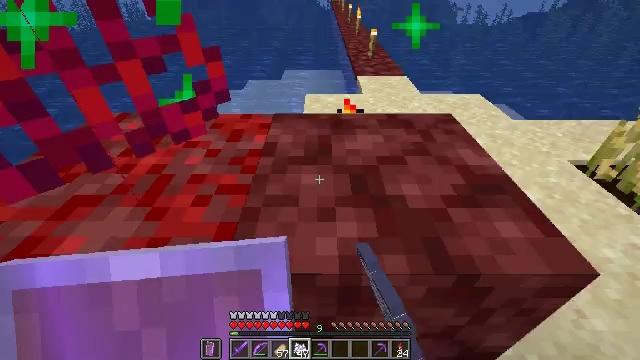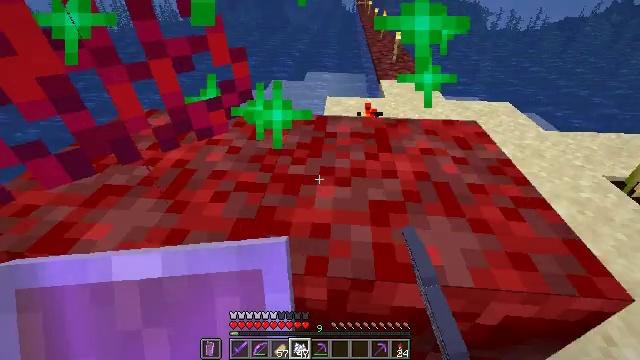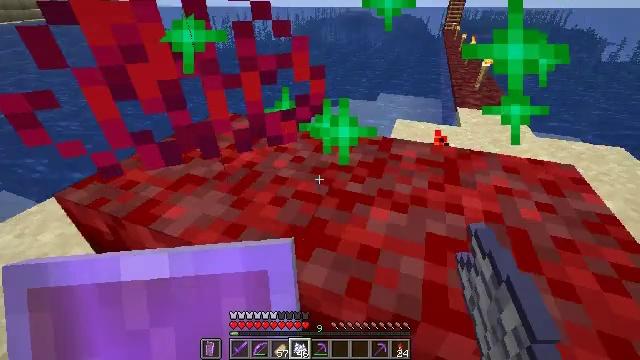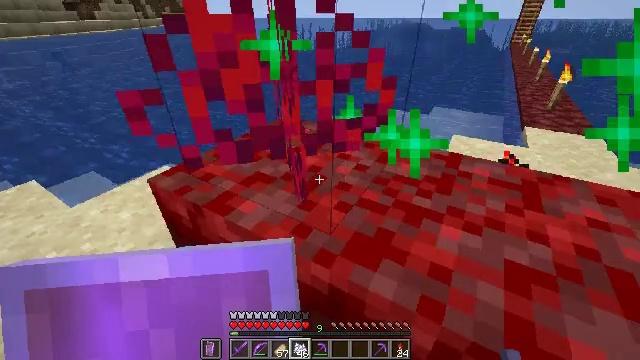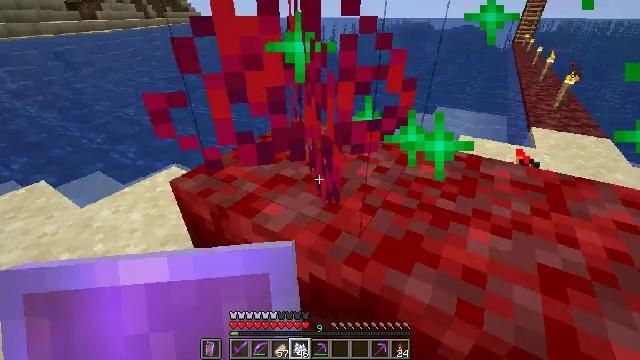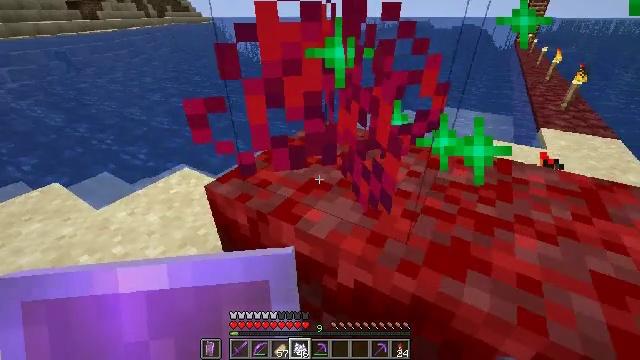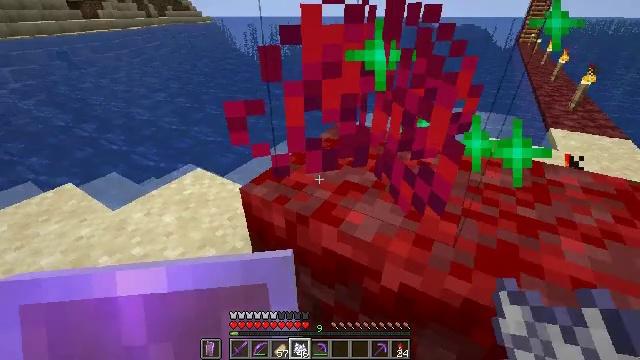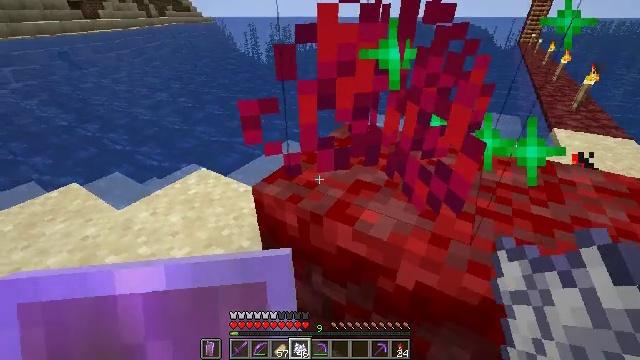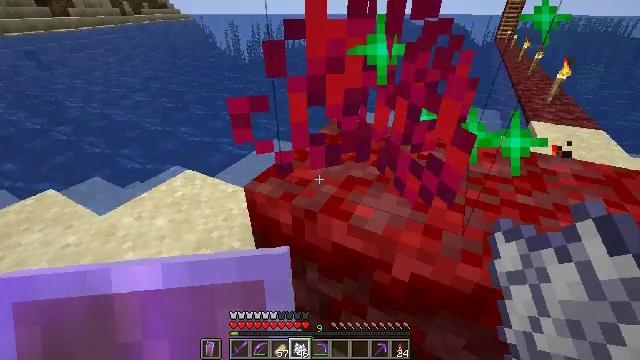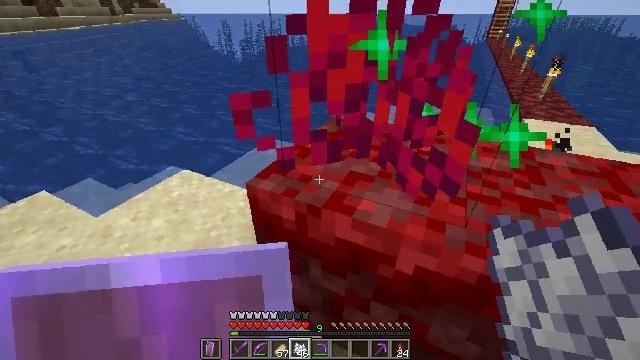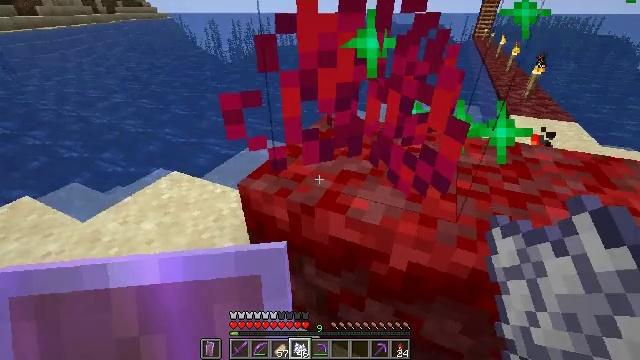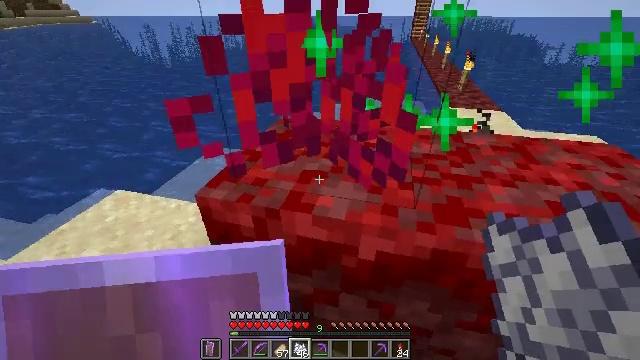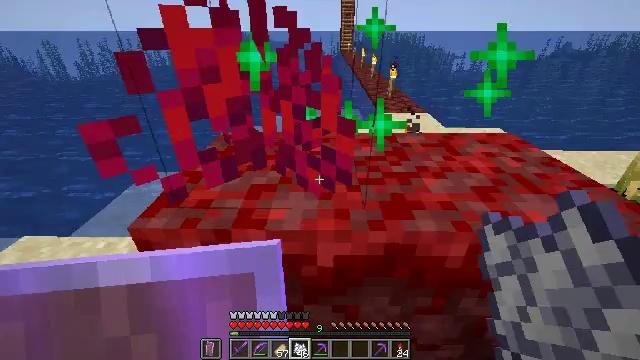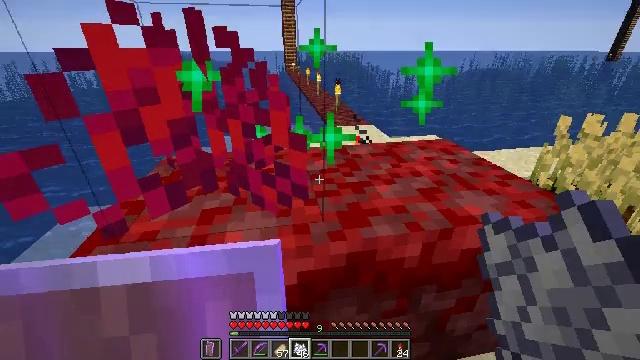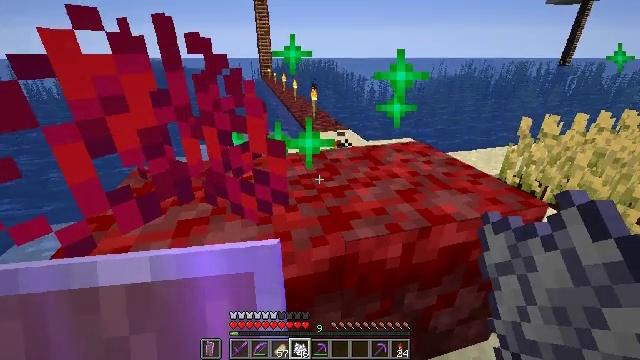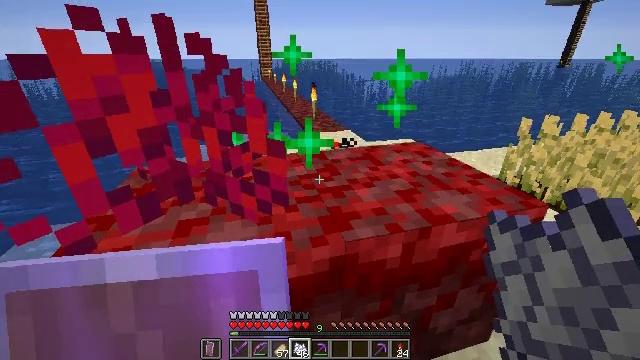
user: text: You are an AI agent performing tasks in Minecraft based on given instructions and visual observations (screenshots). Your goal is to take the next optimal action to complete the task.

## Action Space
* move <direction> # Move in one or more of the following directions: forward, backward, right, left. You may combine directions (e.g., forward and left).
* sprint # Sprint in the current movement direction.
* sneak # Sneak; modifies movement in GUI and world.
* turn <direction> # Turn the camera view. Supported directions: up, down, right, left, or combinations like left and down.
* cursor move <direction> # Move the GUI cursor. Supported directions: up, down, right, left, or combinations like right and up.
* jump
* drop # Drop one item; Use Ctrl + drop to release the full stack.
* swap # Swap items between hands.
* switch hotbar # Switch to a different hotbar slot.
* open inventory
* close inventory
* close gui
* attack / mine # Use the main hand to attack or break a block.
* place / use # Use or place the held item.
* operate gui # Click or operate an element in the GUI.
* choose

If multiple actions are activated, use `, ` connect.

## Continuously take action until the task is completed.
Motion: motion action
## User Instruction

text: Collect crimson roots for crafting.
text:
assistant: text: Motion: turn left
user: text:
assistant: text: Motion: turn left and up
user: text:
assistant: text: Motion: move left, turn left and up
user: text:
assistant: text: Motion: move left
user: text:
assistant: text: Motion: move left
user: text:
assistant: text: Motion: no_op
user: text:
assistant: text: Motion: no_op
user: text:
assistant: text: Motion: turn right
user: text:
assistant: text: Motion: turn right
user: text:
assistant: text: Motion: turn right
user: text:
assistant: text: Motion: turn right
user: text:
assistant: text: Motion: turn right and up
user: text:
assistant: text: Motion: turn right and up
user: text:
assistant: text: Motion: turn right and up
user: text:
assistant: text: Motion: no_op
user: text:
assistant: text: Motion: no_op
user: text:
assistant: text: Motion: no_op
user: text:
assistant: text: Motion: no_op
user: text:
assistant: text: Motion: no_op
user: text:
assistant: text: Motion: move back
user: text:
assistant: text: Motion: move back
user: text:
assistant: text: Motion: move back
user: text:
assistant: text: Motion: move back, turn left and up
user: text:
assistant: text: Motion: move back, turn left and up
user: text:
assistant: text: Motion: move back, turn left and up
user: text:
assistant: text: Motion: turn left and up
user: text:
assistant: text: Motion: no_op
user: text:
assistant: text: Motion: no_op
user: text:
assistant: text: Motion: no_op
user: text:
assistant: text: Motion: no_op